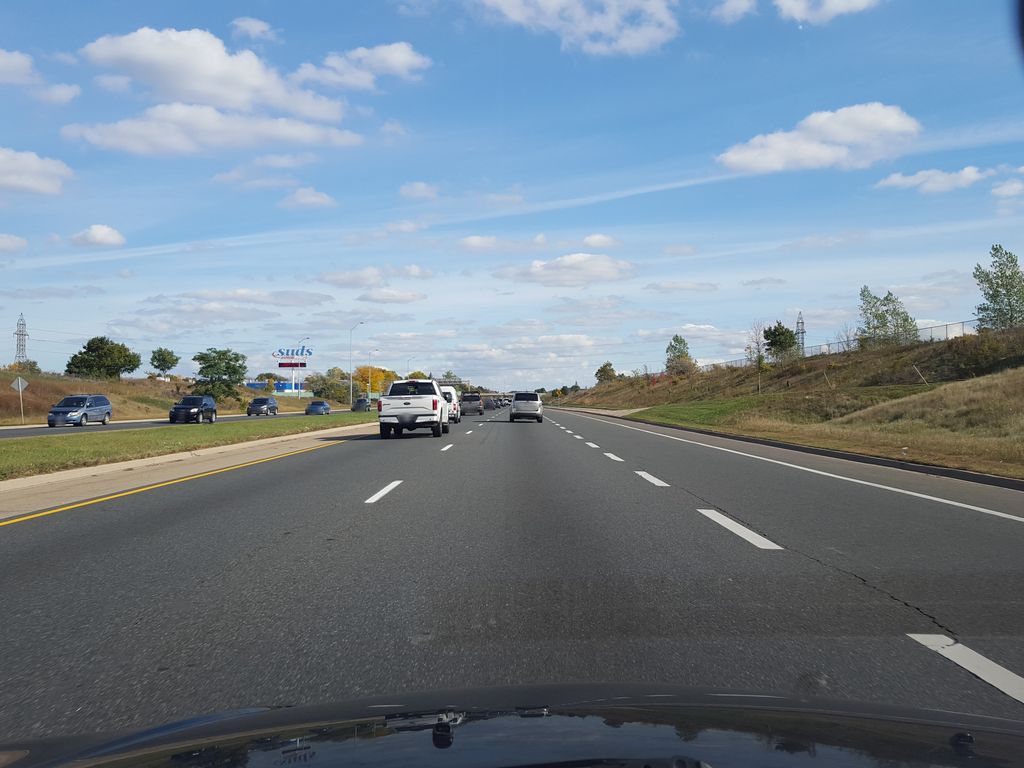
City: hamilton